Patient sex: F
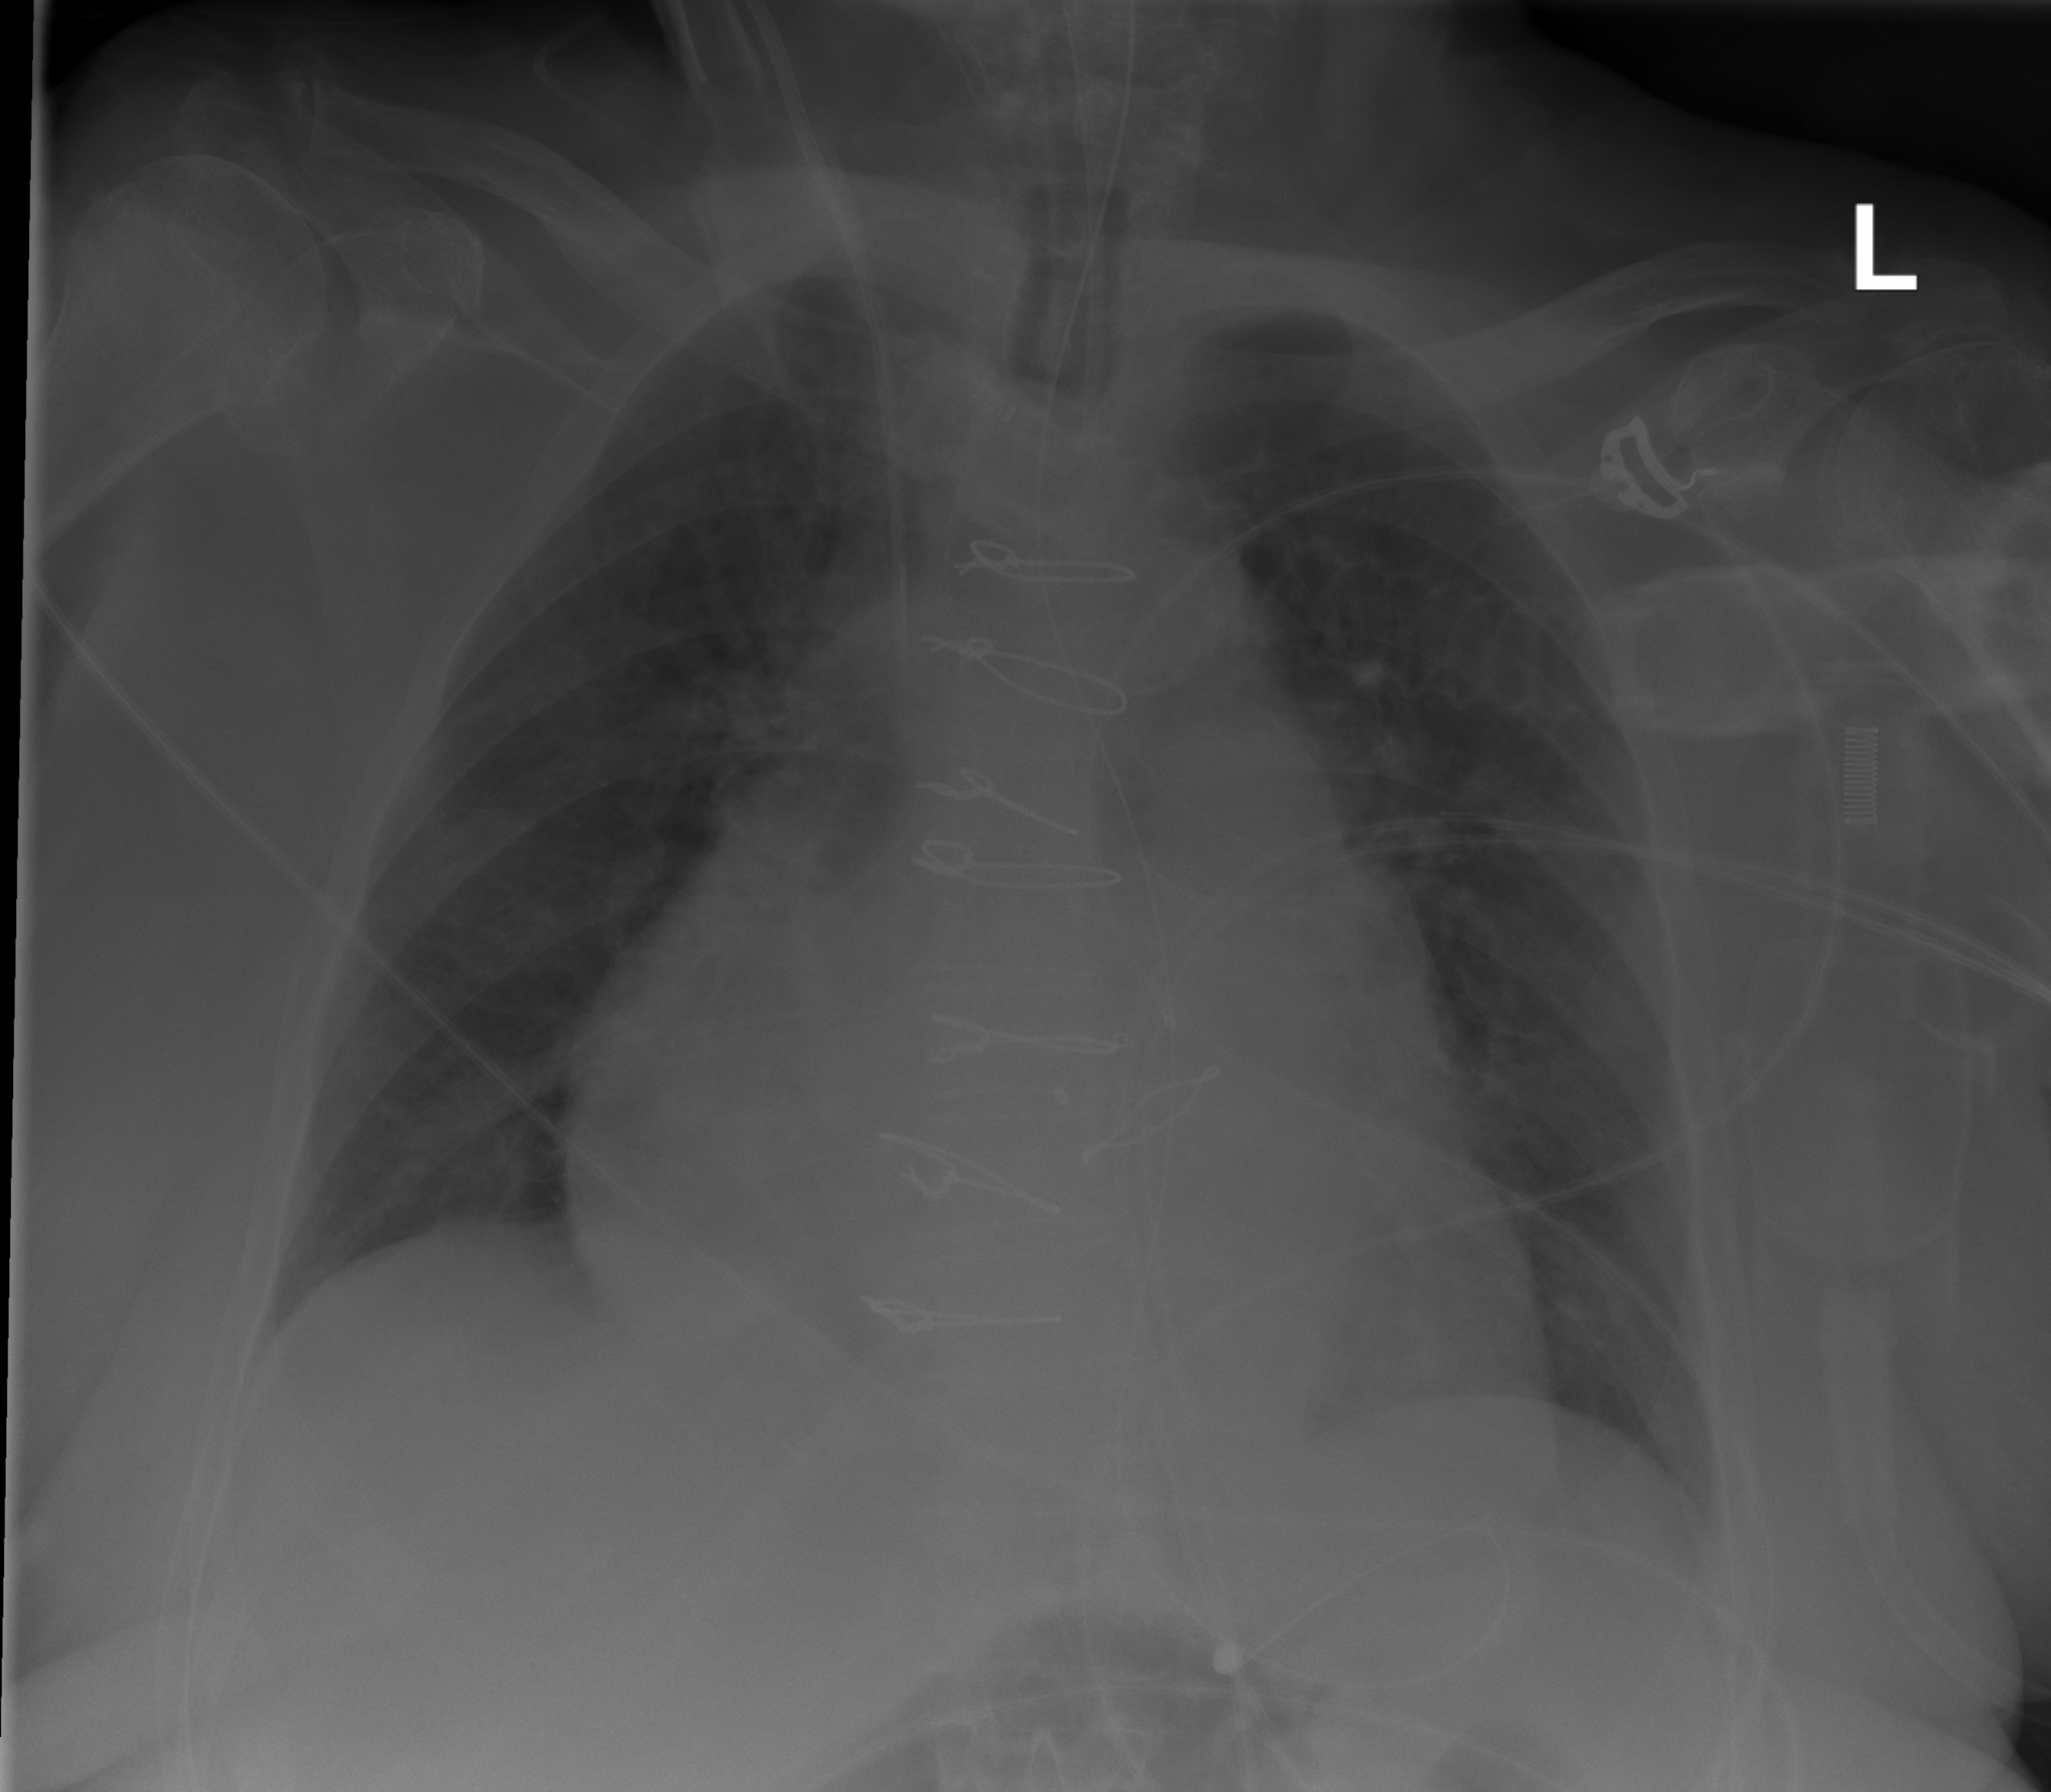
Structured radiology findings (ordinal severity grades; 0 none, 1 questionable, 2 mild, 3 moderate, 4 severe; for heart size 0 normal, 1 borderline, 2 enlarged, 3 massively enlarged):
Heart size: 3
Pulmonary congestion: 2
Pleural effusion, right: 0
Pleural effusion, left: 0
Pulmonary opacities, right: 0
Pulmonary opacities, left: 0
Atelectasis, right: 0
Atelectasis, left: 0